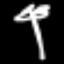
Label: palm tree